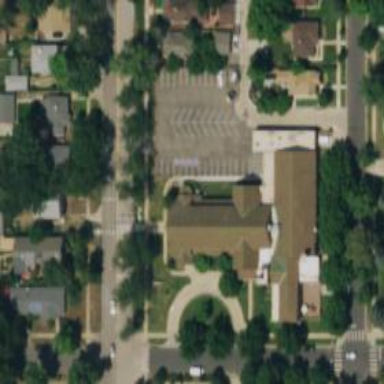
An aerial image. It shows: Beautiful church building.